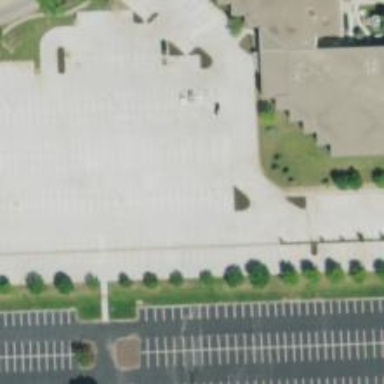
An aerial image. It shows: Parking area.